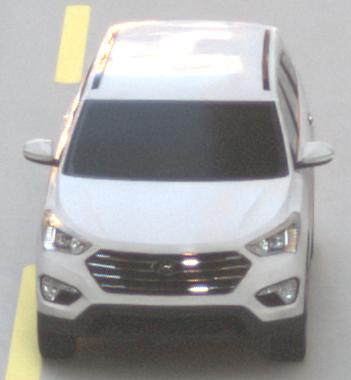
Make: Hyundai
Model: Santa Fe 2.4 GDI
Detailed model: Santa Fe (DM)
Model produced from: 2017/08
Model produced until: 2018/01
Doors: 5
Color: white
Road condition: dry road
Daytime: morning or afternoon
Contrast: medium contrast